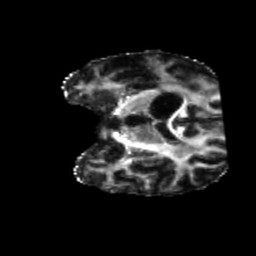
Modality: FA
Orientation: coronal
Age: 54
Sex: female
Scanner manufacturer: siemens
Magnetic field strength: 3 T
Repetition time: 5.25 s
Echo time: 0.08 s